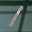
Label: 1